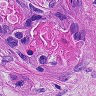
Metastatic tissue present: yes